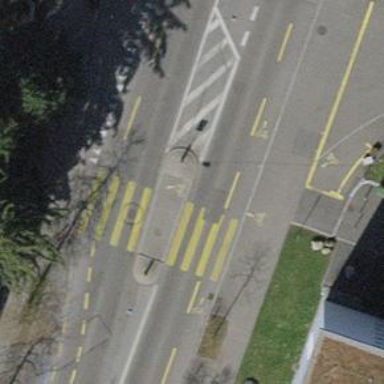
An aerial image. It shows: Tertiary road with asphalt surface. There are sidewalks on both sides and cycle lane.